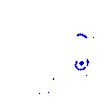
Particle: electron